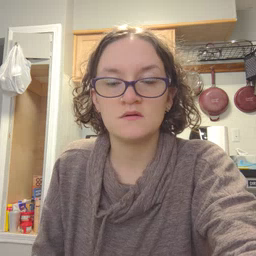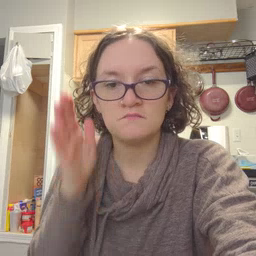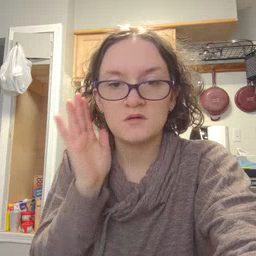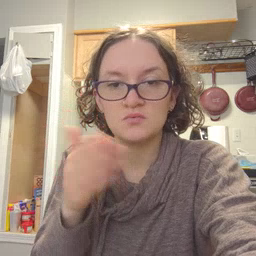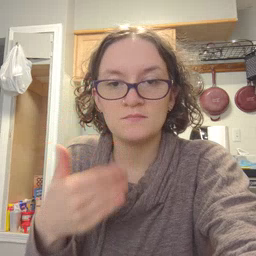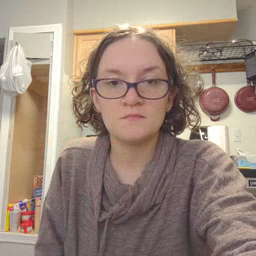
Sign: bedroom